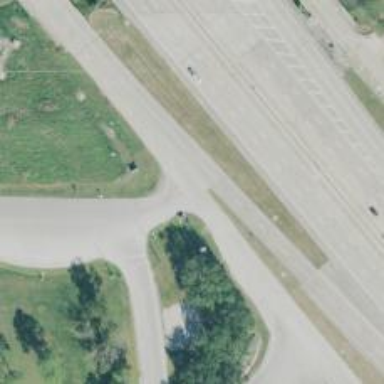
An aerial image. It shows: Secondary road with frontage road alongside.